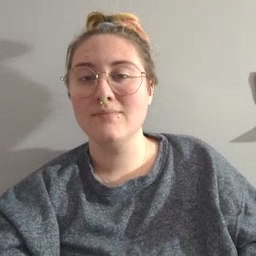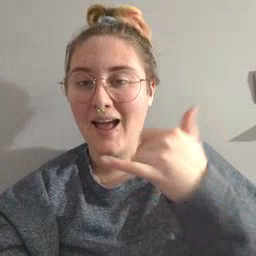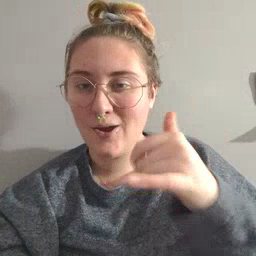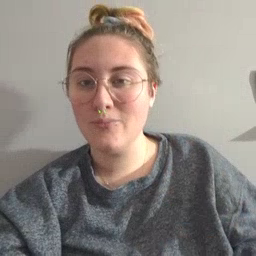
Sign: yellow